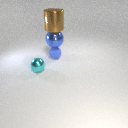
large blue metal sphere below large brown metal cylinder